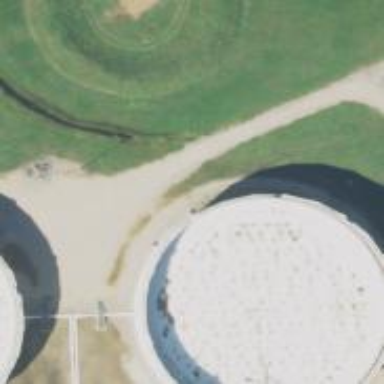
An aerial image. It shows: Storage tank building.